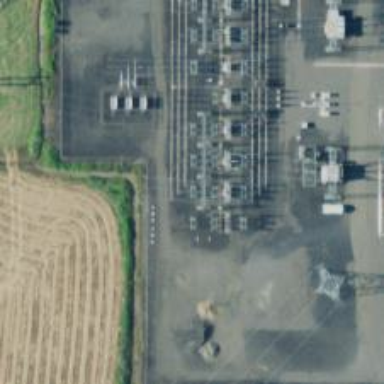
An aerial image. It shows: Outdoor power switch.